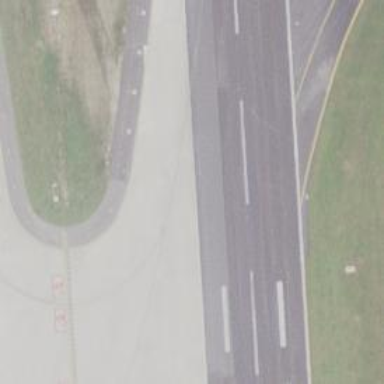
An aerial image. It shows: Image of taxiway at airport.